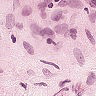
Metastatic tissue present: no